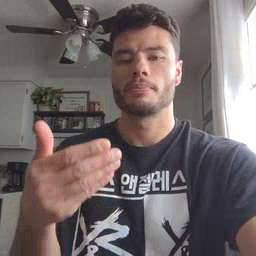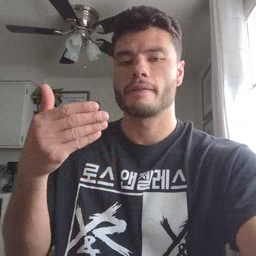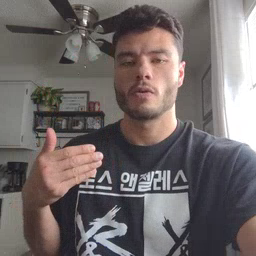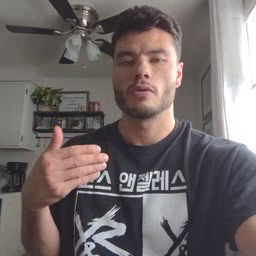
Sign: before